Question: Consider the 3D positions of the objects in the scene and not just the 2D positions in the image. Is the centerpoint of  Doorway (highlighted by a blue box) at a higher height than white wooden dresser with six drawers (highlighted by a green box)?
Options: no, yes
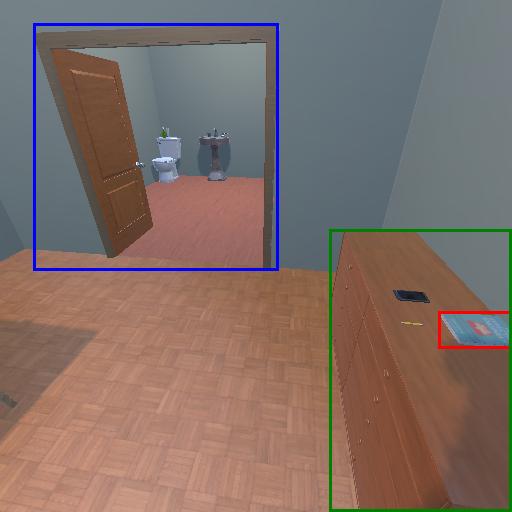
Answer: no